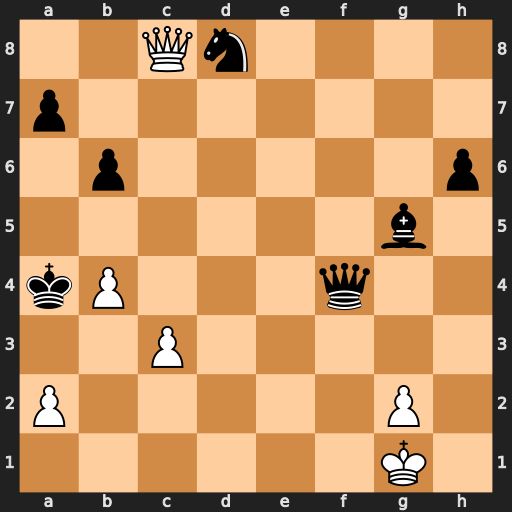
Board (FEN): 2Qn4/p7/1p5p/6b1/kP3q2/2P5/P5P1/6K1
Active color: w
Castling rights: -
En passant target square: -
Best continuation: Qa6#